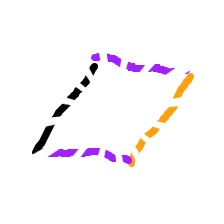
Shape: parallelogram